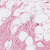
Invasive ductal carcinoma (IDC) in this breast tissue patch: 0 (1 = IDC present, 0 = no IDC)